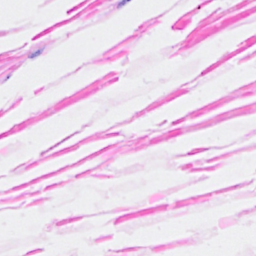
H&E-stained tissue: Breast